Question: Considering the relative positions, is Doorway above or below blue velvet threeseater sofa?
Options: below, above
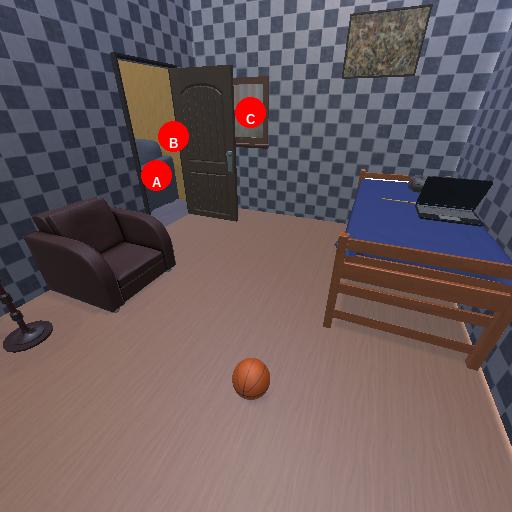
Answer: below